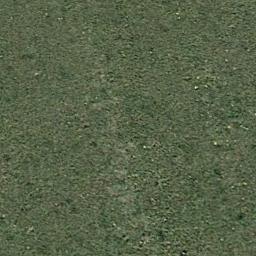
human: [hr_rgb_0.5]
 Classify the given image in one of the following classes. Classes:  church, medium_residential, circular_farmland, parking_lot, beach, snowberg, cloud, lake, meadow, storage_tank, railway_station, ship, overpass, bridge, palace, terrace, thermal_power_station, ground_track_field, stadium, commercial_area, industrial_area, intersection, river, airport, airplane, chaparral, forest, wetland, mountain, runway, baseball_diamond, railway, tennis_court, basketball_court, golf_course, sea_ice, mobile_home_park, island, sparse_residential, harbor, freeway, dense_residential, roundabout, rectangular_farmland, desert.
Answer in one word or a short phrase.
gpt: meadow